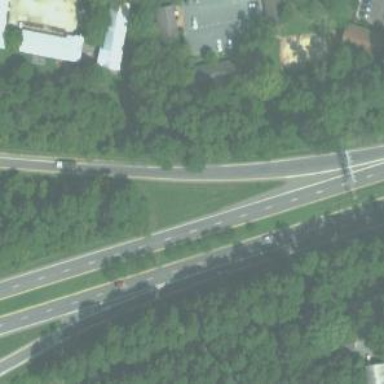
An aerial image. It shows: Trunk link highway.